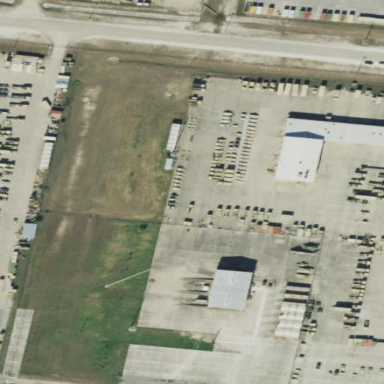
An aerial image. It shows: Military area with fence.